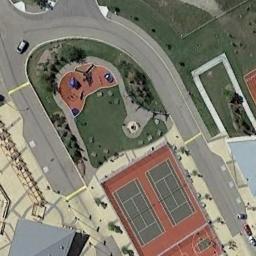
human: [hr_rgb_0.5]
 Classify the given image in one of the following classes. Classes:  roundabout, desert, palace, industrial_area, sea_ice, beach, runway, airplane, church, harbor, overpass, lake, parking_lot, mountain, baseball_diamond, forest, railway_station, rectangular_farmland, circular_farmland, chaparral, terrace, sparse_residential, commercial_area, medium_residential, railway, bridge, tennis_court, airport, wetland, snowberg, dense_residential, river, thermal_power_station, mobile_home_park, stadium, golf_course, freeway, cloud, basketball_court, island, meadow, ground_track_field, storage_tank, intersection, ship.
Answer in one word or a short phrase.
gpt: tennis_court